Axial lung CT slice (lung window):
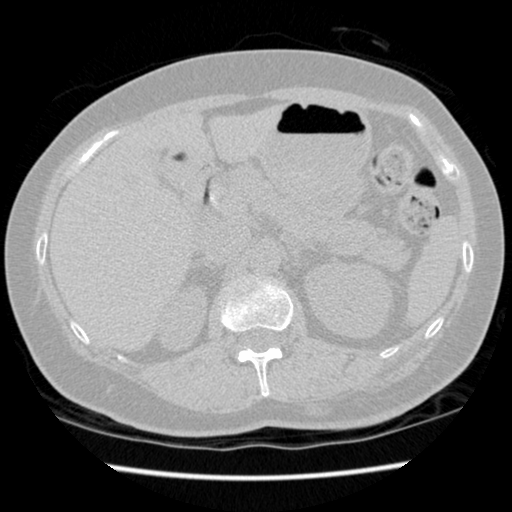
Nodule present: no